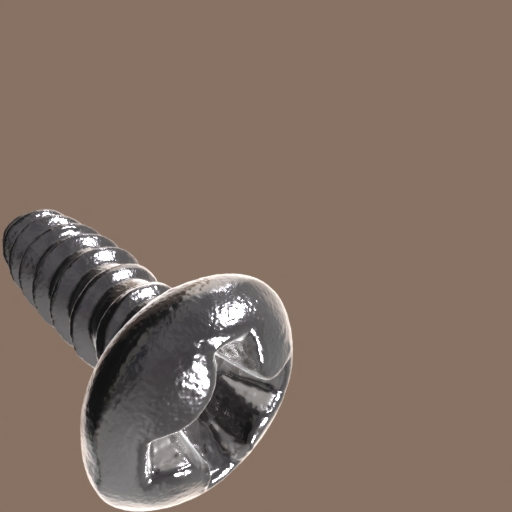
Label: screw